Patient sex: F
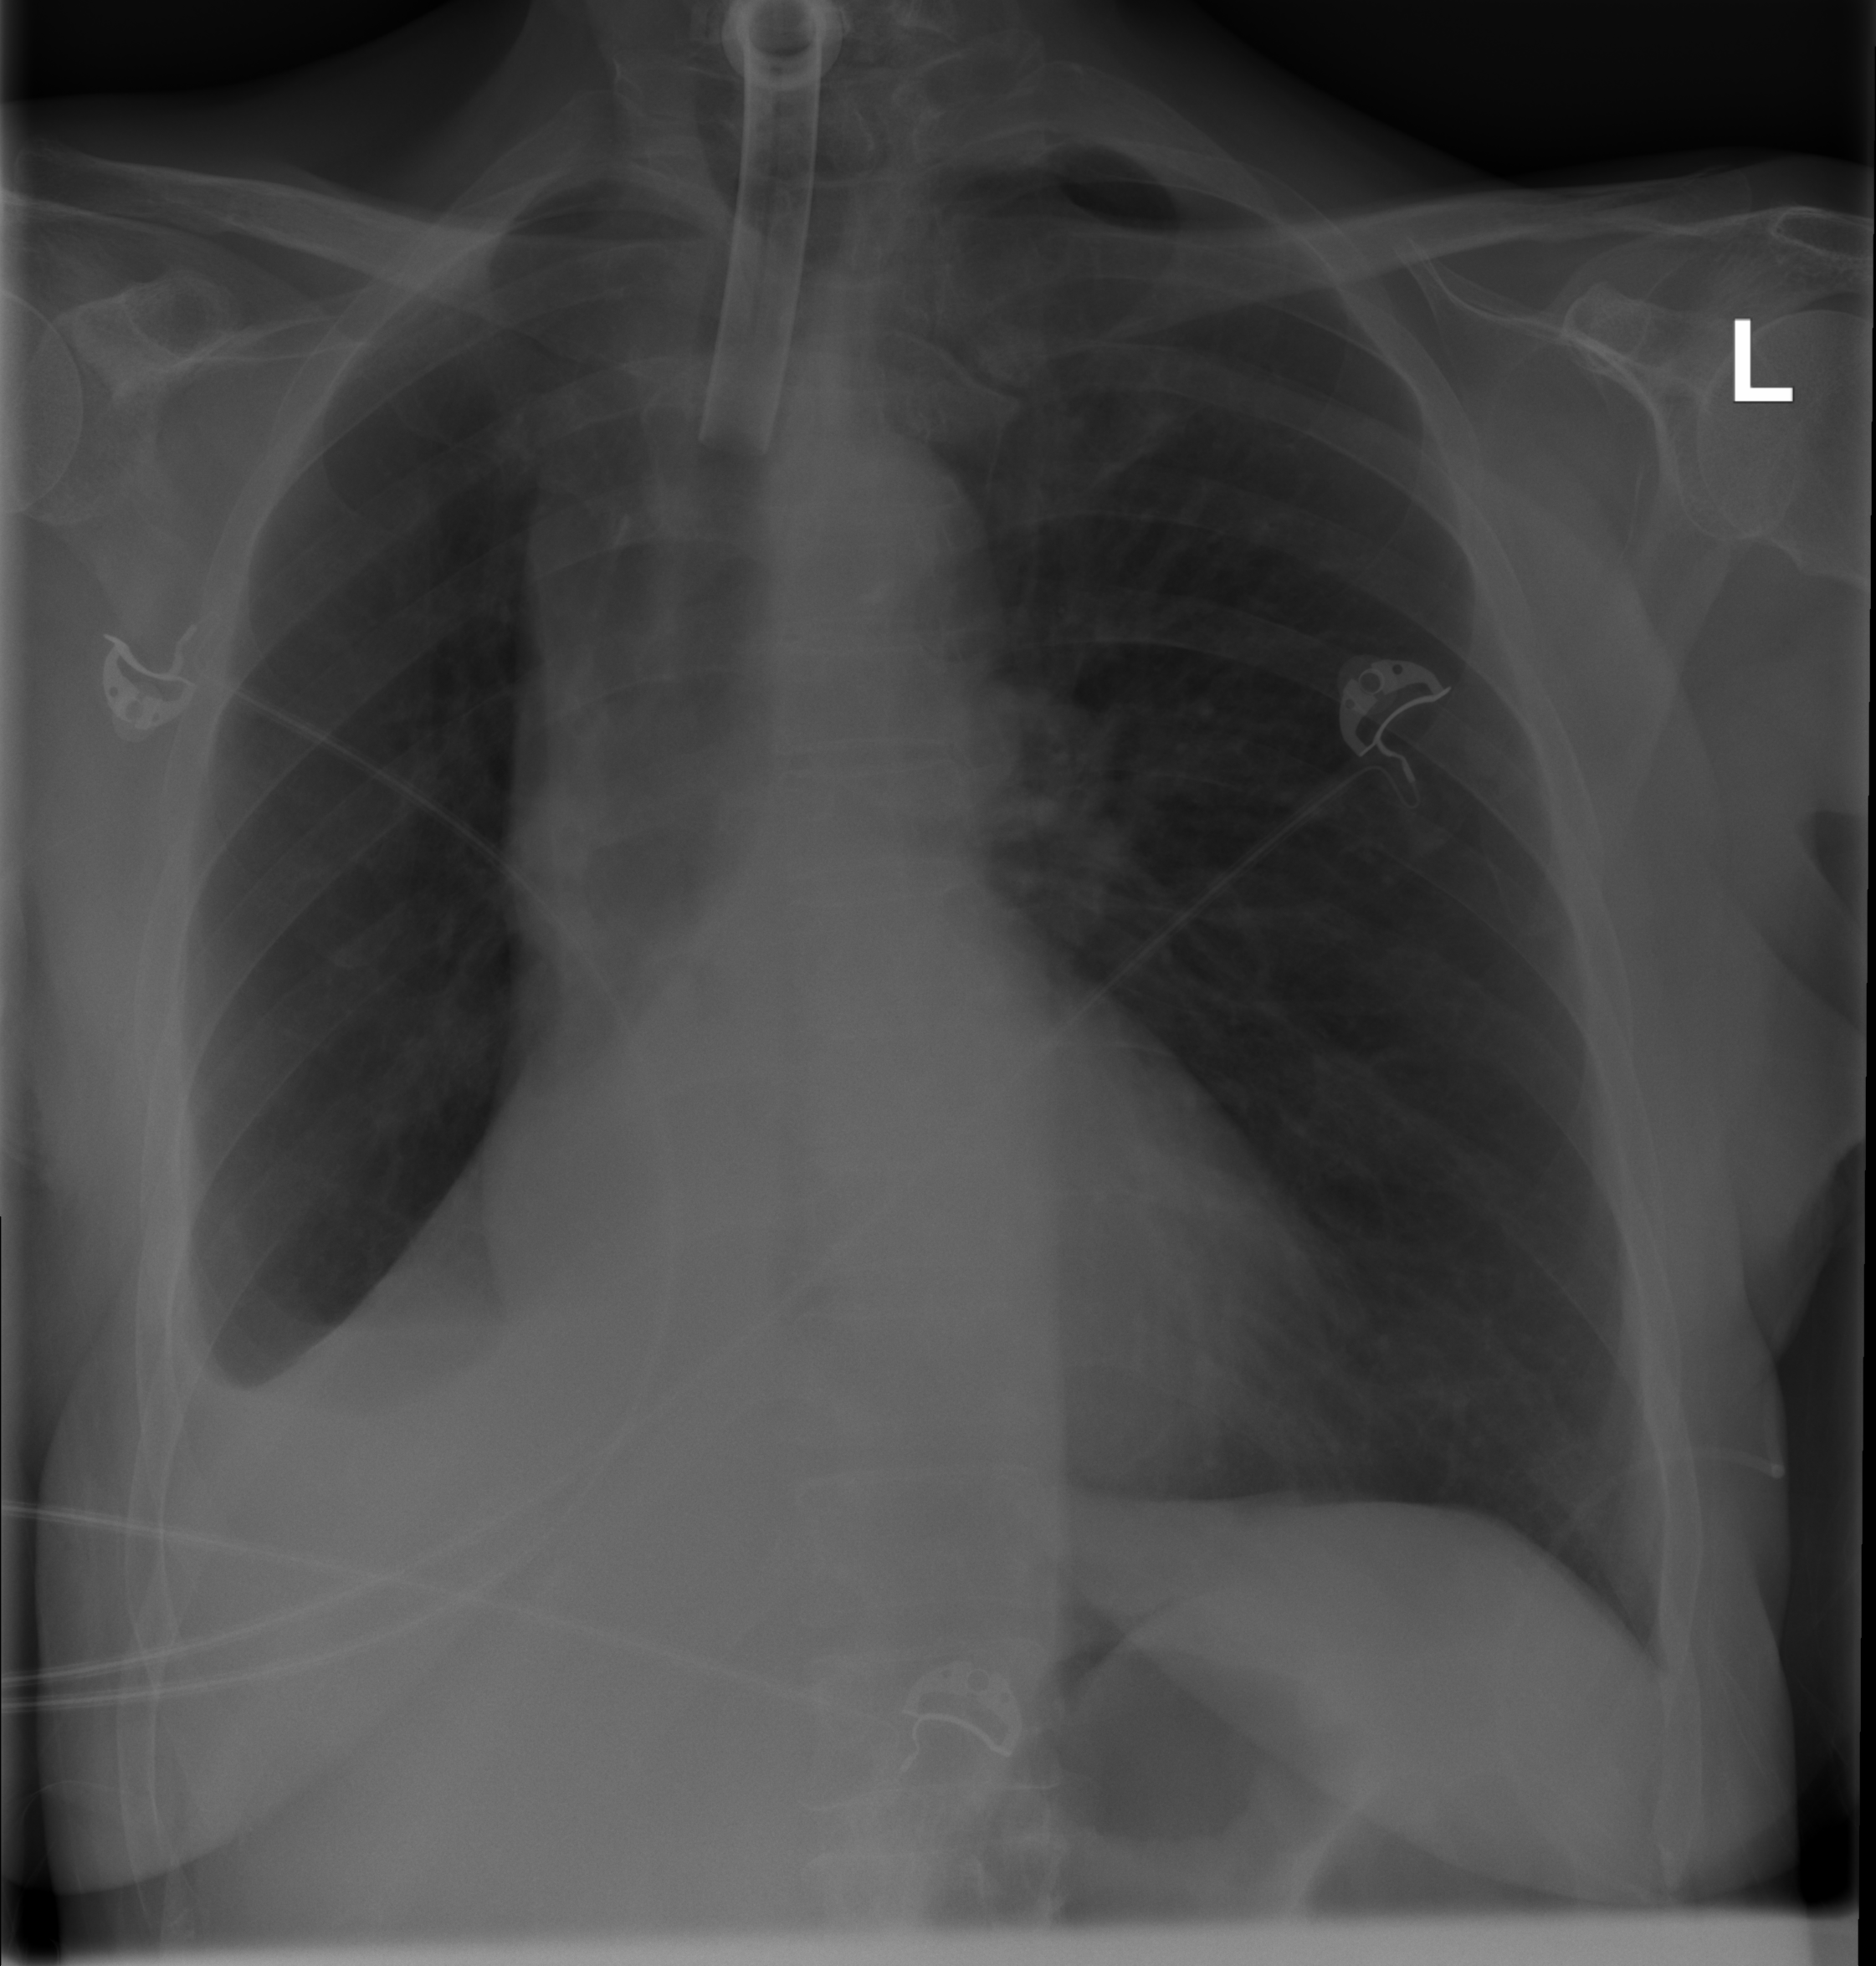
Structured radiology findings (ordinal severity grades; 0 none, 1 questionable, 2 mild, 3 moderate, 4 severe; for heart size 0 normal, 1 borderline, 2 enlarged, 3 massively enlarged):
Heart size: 0
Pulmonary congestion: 0
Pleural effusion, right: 3
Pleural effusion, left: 0
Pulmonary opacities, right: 0
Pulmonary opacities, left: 0
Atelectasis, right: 0
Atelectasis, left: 0